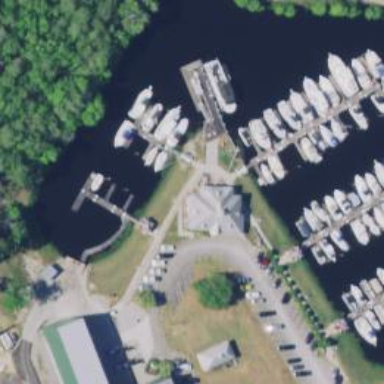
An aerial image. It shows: Marina on leisure land.